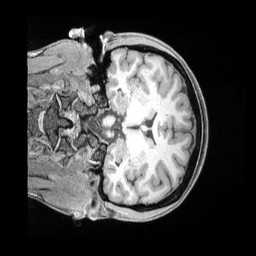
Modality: T1w
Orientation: coronal
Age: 34
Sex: female
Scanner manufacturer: siemens
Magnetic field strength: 3 T
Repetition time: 2 s
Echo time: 0.00211 s